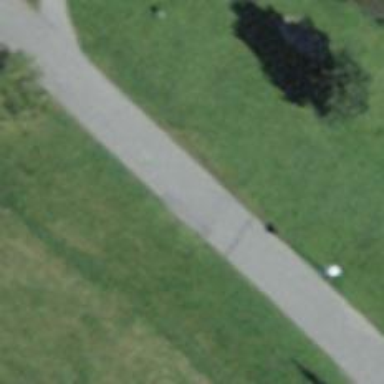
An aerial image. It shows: Hike path with asphalt surface for classic grooming.